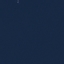
Land use / land cover class: SeaLake